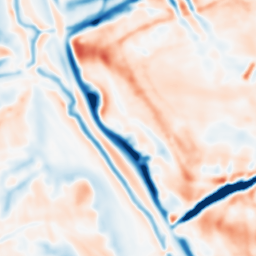
Category: multiscale
Decomposition family: dog_multiscale
Decomposition parameters: sigma_ratio: 1.6
n_scales: 3
base_sigma: 2
Upsampling method: regularized
Upsampling parameters: scale: 2
lambda_reg: 0.01
Upsampling scale: 2